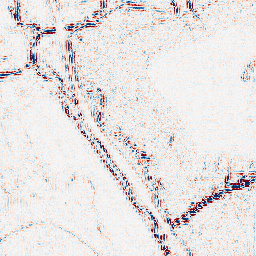
Category: wavelet
Decomposition family: wavelet_reverse_biorthogonal
Decomposition parameters: wavelet: rbio1.3
level: 2
Upsampling method: fft_zeropad
Upsampling parameters: scale: 8
Upsampling scale: 8